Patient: sex M, age 68
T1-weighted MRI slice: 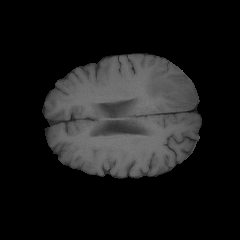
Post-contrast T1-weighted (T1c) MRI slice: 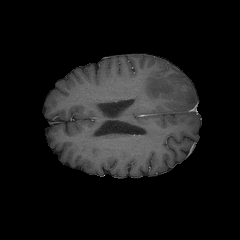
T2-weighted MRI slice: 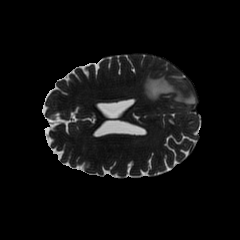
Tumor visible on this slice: yes
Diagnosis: Glioblastoma, IDH-wildtype
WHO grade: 4